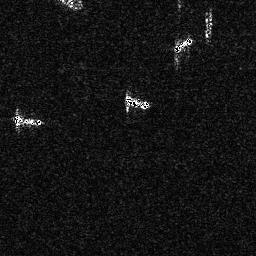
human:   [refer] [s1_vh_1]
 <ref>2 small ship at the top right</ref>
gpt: <box>[[79, 3, 83, 14, 0]], [[67, 13, 75, 19, 0]]</box>

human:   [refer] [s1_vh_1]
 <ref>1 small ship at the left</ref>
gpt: <box>[[4, 43, 16, 48, 0]]</box>